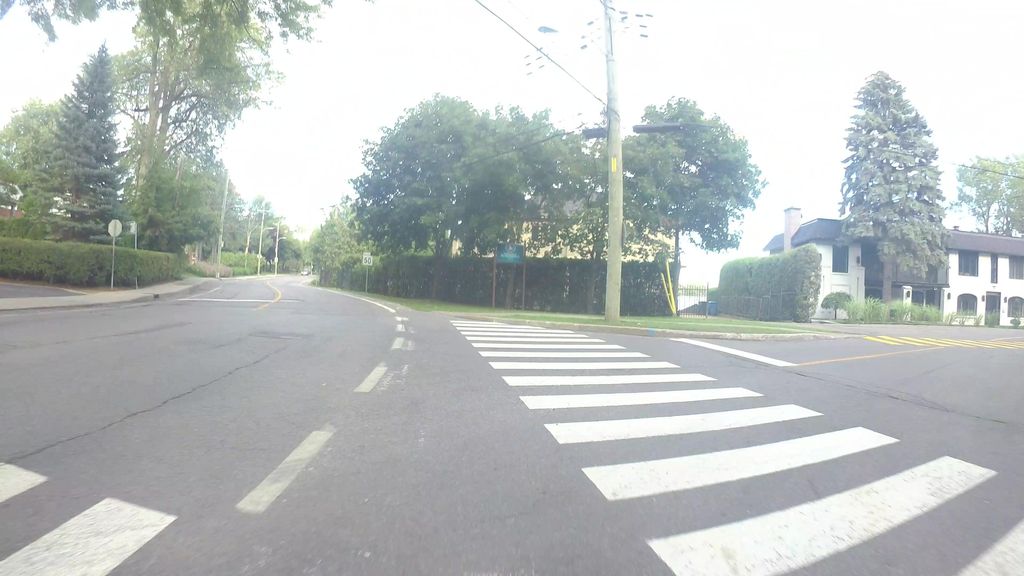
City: montreal